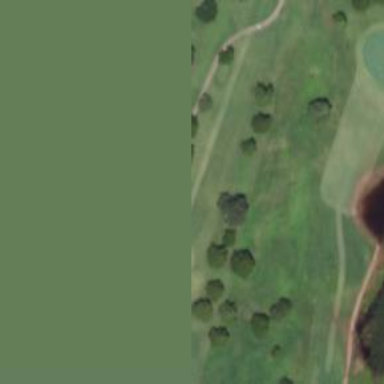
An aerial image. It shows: Area of rough grass used for golf.